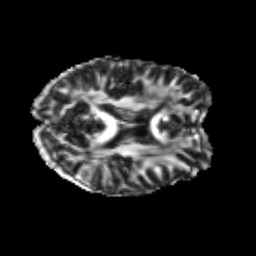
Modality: FA
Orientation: axial
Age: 26
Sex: male
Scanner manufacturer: siemens
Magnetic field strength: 3 T
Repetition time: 3.5 s
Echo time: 0.104 s